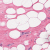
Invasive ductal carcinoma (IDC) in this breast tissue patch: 0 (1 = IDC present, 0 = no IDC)